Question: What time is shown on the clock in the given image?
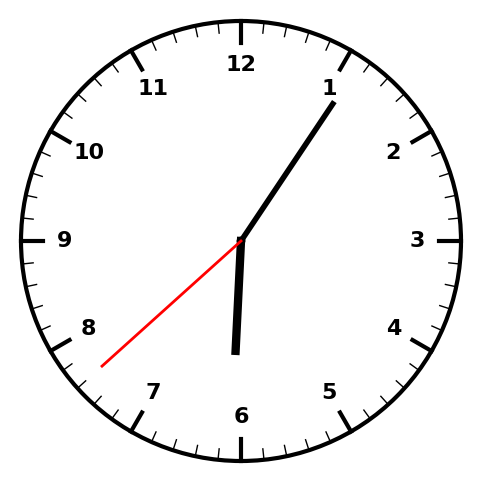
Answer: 06:05:38